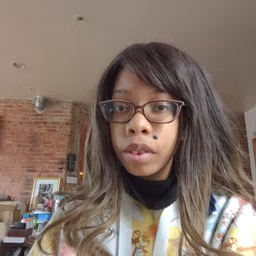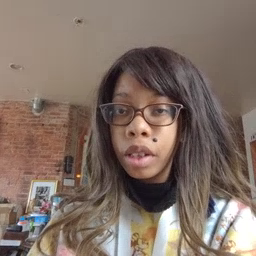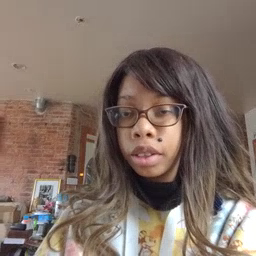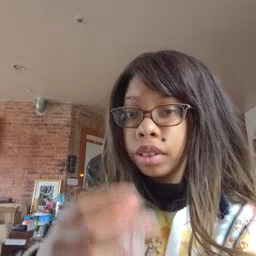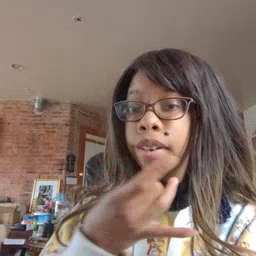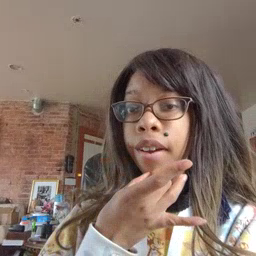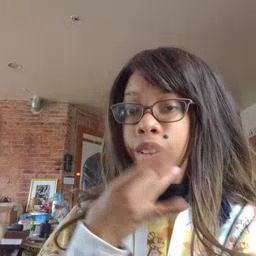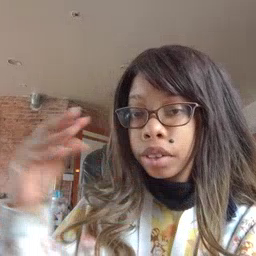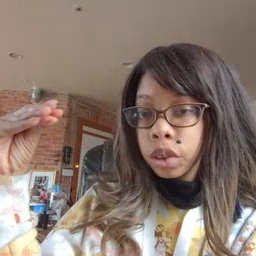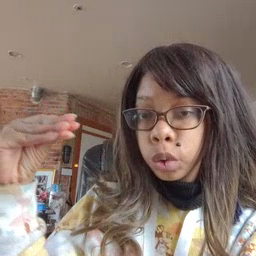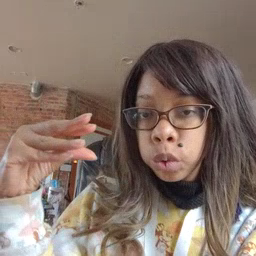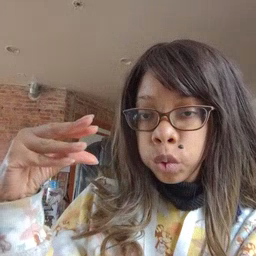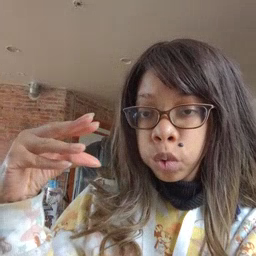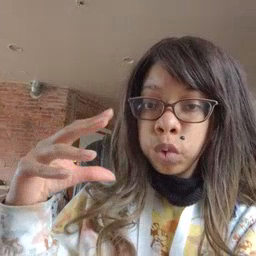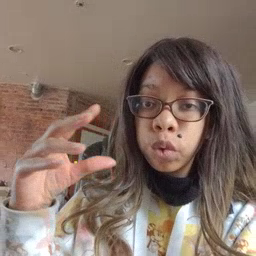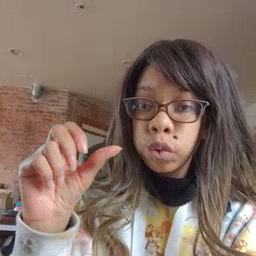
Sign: lamp